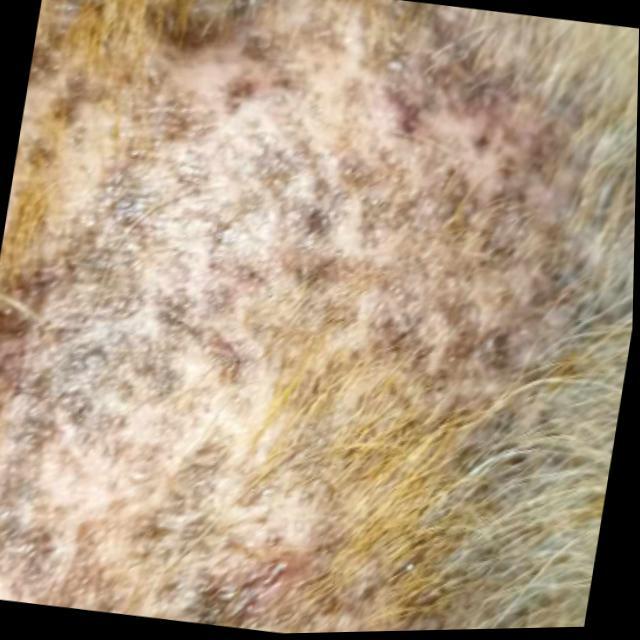
Canine demodicosis (Demodex mange) — caused by Demodex canis mites. Presents with alopecia, follicular papules, pustules, and comedones. Often localized on face and forelimbs.